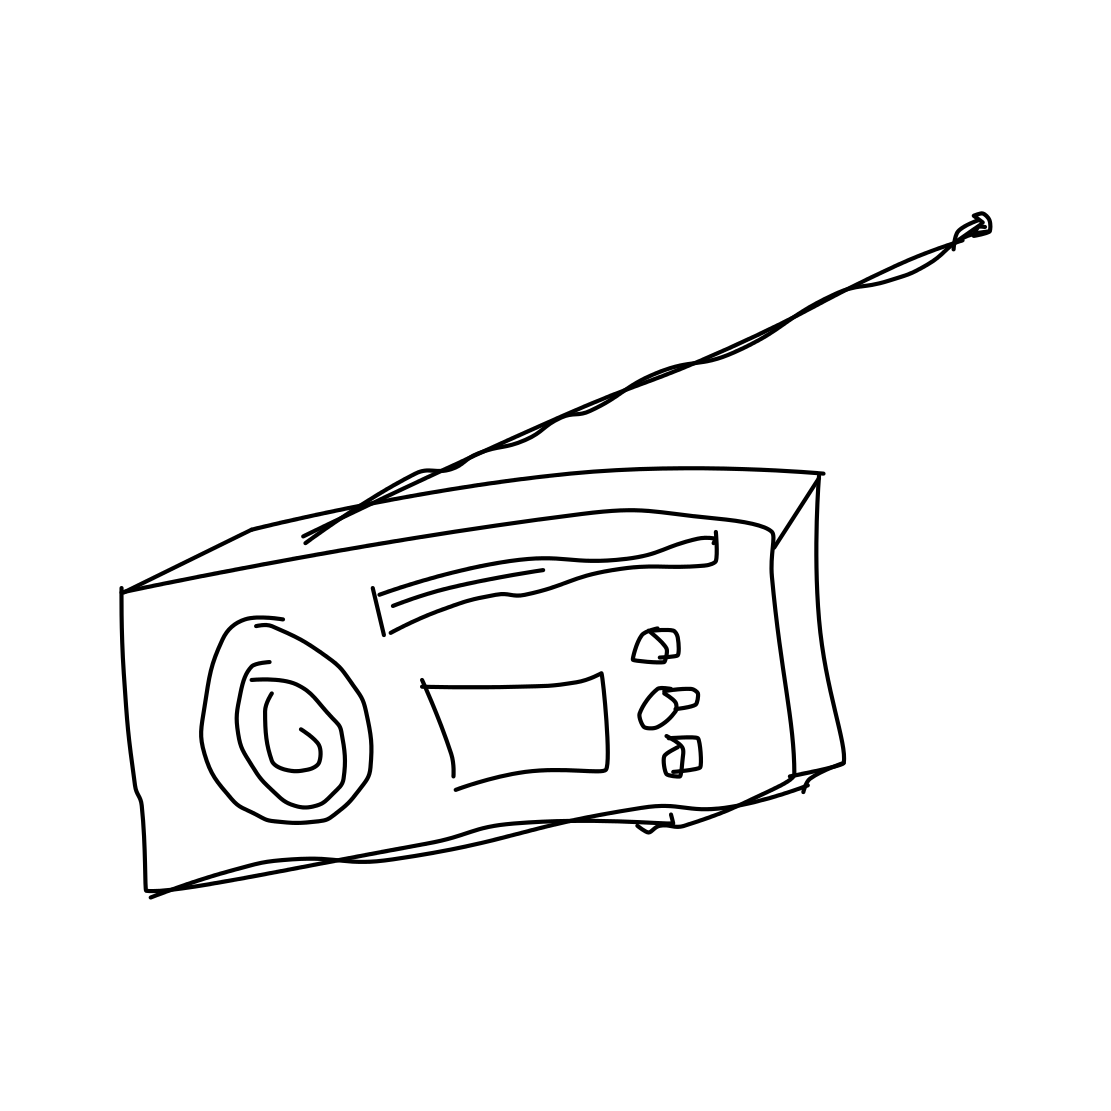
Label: radio